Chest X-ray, AP view. Patient: 61 years old, sex M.
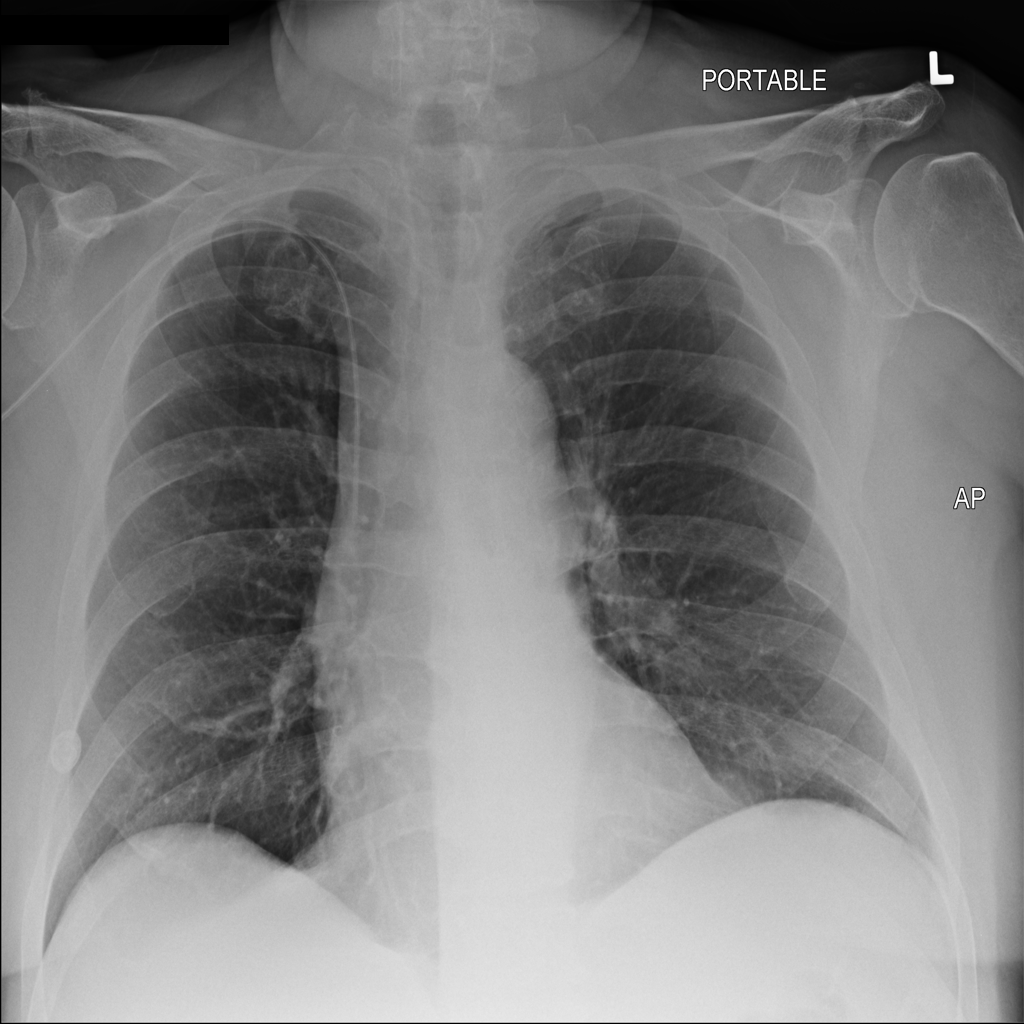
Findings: No Finding